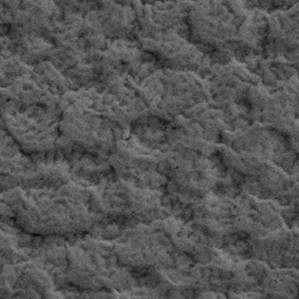
Label: frost